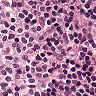
Metastatic tissue present: no